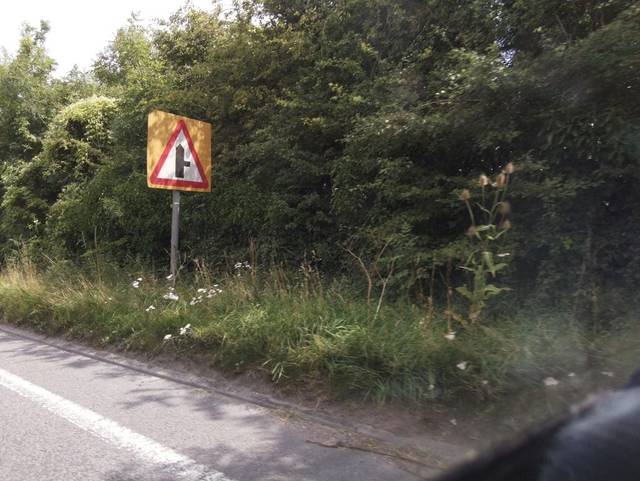
Region: United Kingdom
Coordinates: 50.853, -2.155